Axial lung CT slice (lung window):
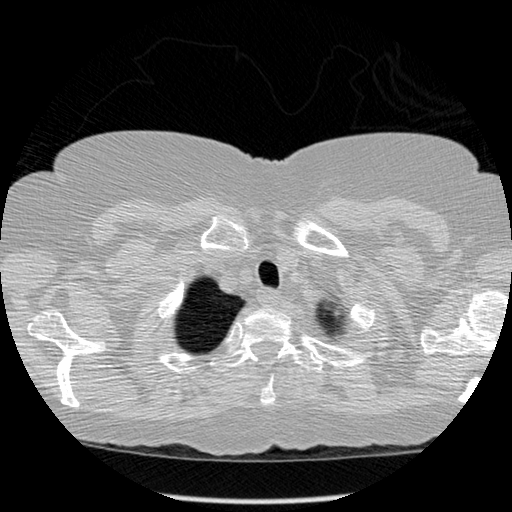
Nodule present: no